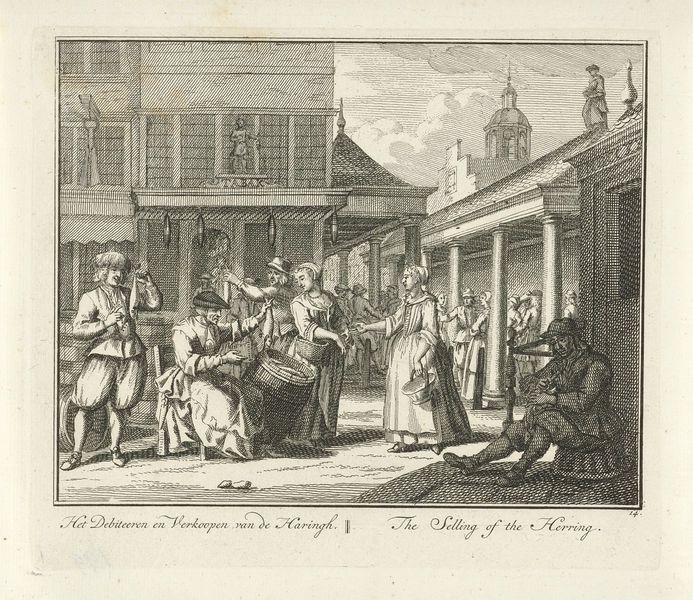
Titel: Verkoop van haring
Künstler: Adolf van der Laan
Standort: Amsterdam
Institution: Rijksmuseum
Schlagwörter: schatten, weiß, frauen, menschen, fenster, frau, licht, männer, schwarz, straße, säulen, gebäude, holland, häuser, kirche, wege, personen, england, turm, skulptur, statue, graphik, markt, platz, sepia, figuren, bedienstete, druck, radierung, stich, zeitung, fass, fisch, staße, fässer, fische, stick, geäbude, fischmarkt, heringe, stik, t7urm